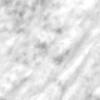
Label: no_change